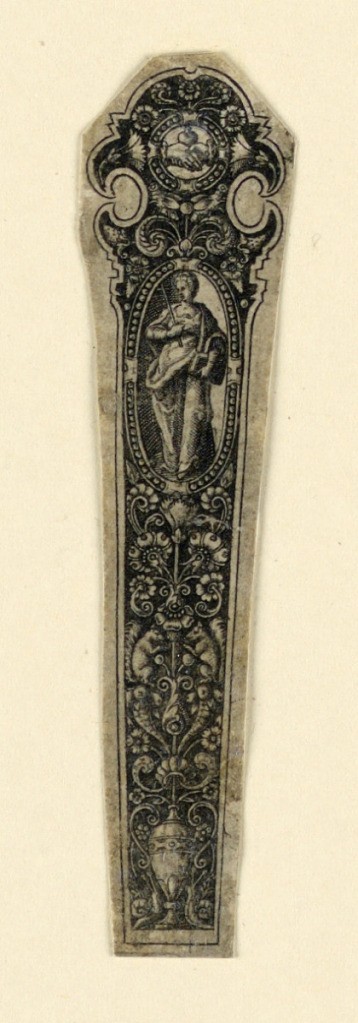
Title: Design for a Knife Handle Showing Faith
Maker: Willem du Tielt, Flemish, active 1610 – 1653
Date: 1600–1625
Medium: Engraving and etching on off-white laid paper
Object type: Print
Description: Faith is shown in an ovoid, holding a cross and a book; medallion as in 1946-33-1 at top. Ornament as in 1946-33-1.